Question: ## Goal
I am trying to create an SVG icon to add to an icon font file.
<URL>
## Progress
I have created an SVG icon, which appears perfectly inline and as an 'img'
## Problem
When I upload it to add to my icon font, using both Icomoon and Fontastic, all fills appear, but all strokes are missing. I've run the code through the W3C validator and gotten no issues, and I'm wondering if icon fonts have more rules that plain SVG does have?

## Code
'''
<svg version="1.1" width="51" height="51" xmlns="http://www.w3.org/2000/svg" xmlns:xlink= "http://www.w3.org/1999/xlink">
<polygon points="0,5.5 31,0 31,50 0,44" />
<ellipse cx="15" cy="25" rx="7.5" ry="11" fill="transparent" stroke="white" stroke-width="5" />
<path d="M31 10.5 L48.5 10.5 L49 11 L50 12.5 L35 23 L31 20" stroke-width="2" fill="white" stroke="black" />
<path d="M52 12 L35 23 L31 20 L31 24 L35 27 L50 16.5" fill="black" />
<path d="M31 24 L35 27 L50 16.5 L50 35 L49.5 37 L47.5 37.5 L31 37.5" stroke-width="2" fill="white" stroke="black" />
</svg>
'''
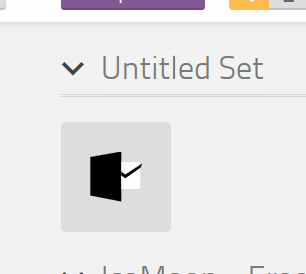
Answer: From Iconmoon ...
- - -
These seem to be pretty strict rules you will have to follow.
Source ... <URL>